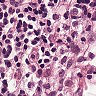
Metastatic tissue present: no